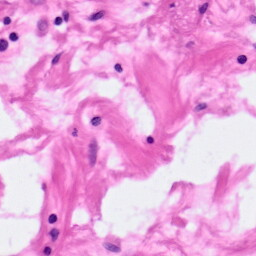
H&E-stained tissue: Pancreatic